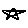
Label: star